Question: Count the number of objects in the diagram.
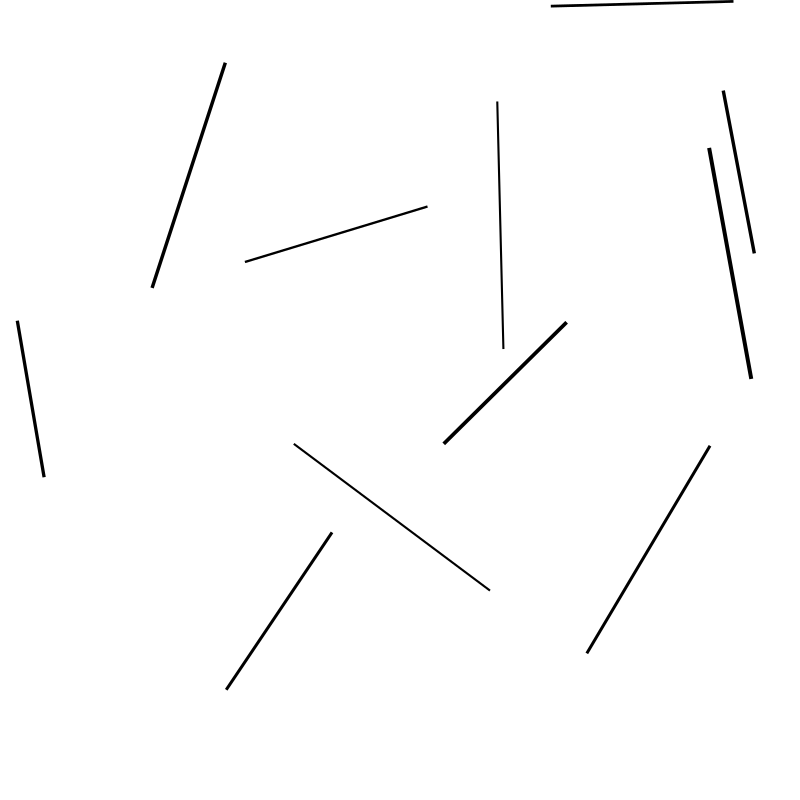
Answer: 11